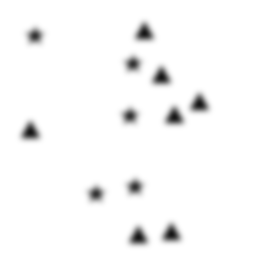
Squares: 0
Triangles: 7
Stars: 5
Total shapes: 12